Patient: sex M, age 55
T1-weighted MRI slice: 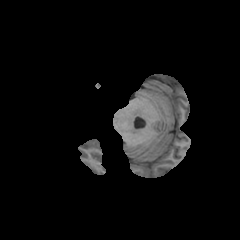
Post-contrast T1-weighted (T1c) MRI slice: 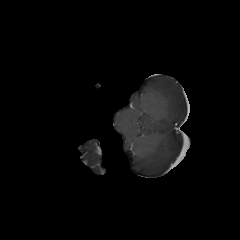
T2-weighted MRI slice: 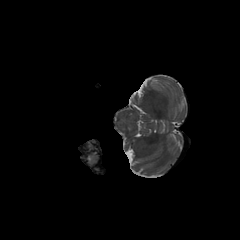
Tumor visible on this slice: no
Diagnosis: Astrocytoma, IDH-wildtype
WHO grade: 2